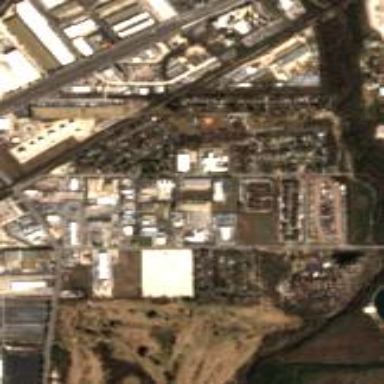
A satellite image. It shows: Industrial area.